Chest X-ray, AP view. Patient: 43 years old, sex F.
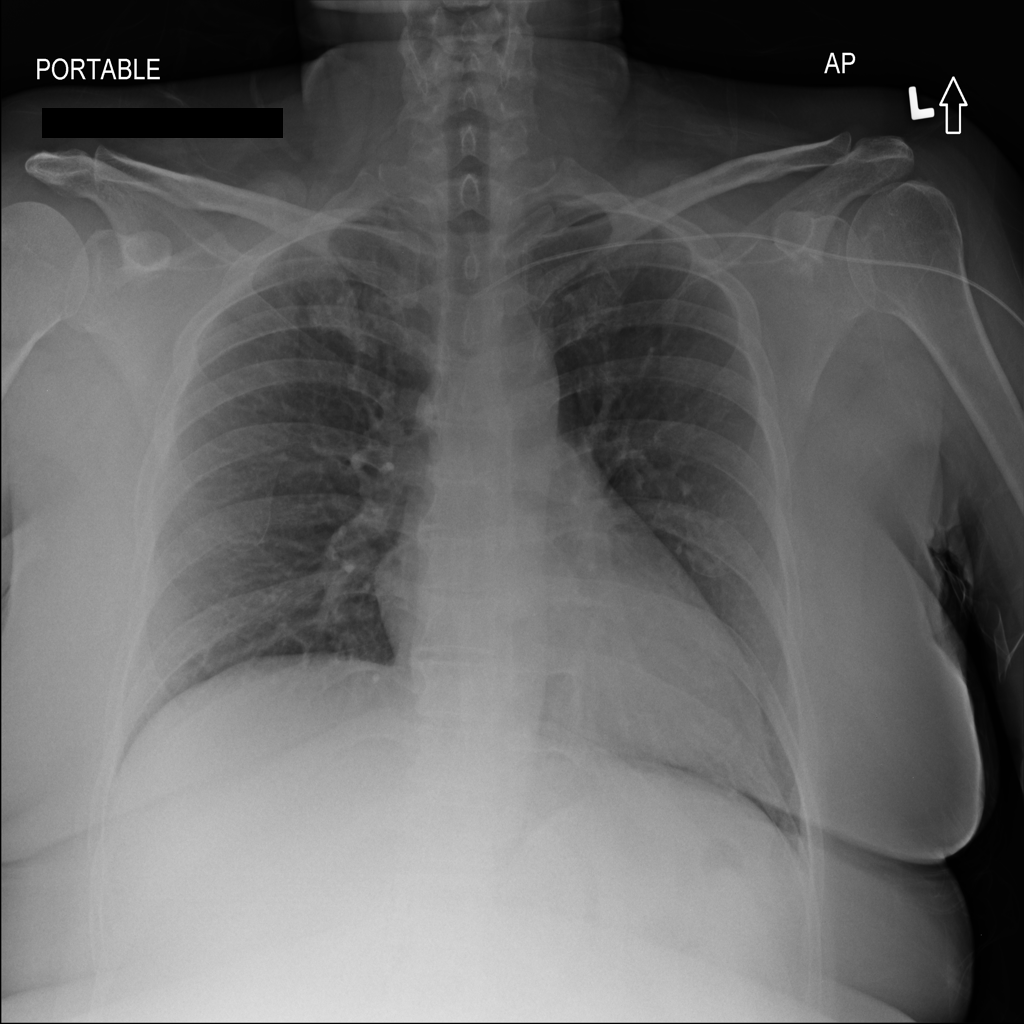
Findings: No Finding